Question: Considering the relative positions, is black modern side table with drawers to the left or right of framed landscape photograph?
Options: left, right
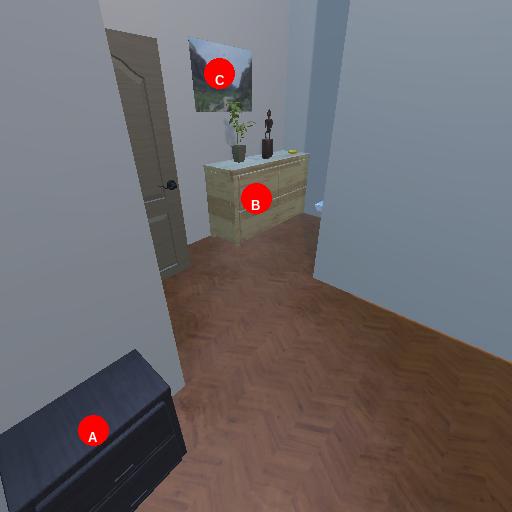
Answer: left